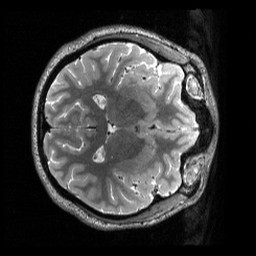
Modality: T2w
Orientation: axial
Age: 21
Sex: female
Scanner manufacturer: siemens
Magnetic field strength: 3 T
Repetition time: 3.2 s
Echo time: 0.565 s